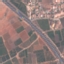
Label: Highway